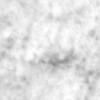
Label: no_change